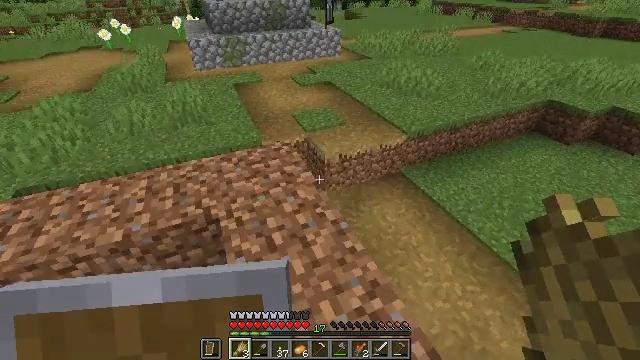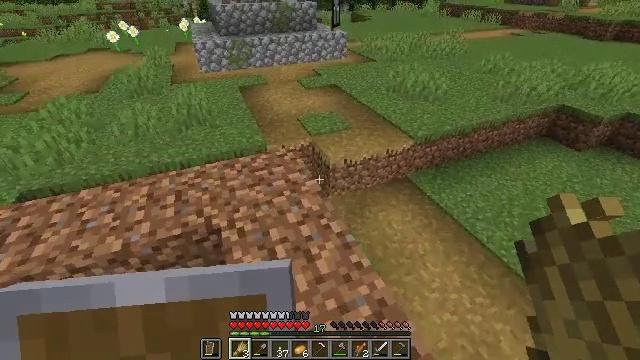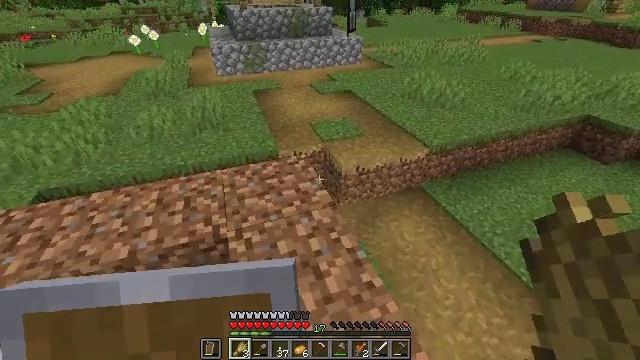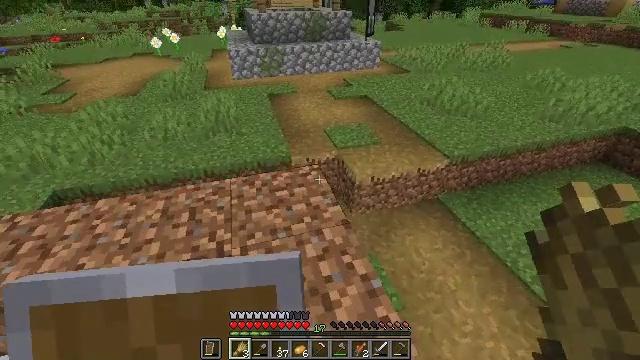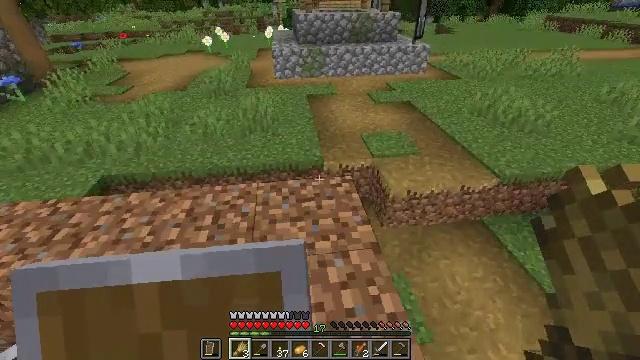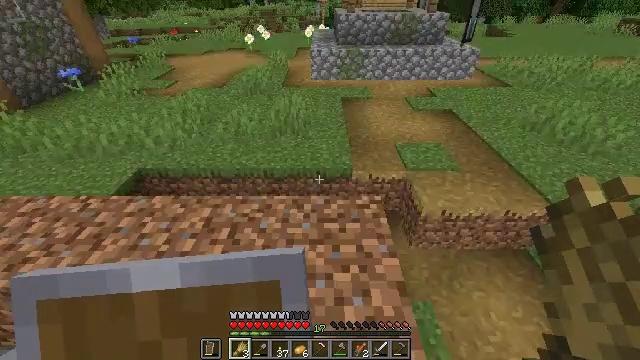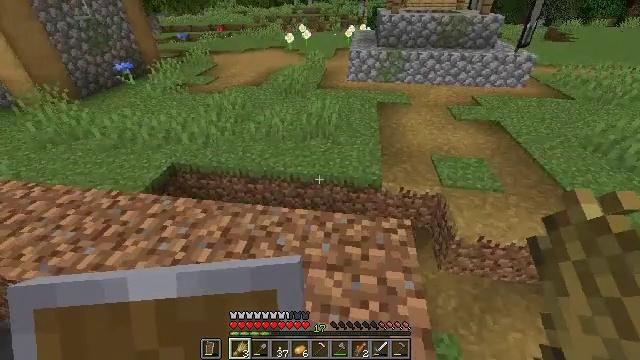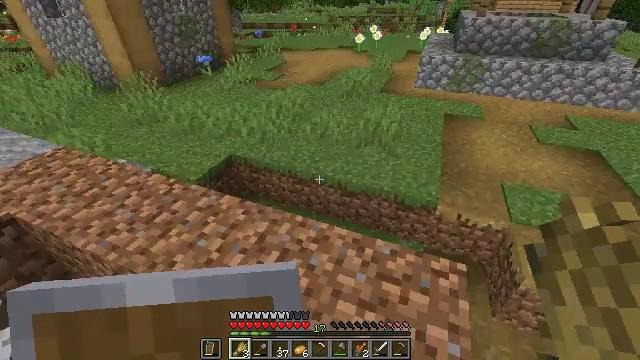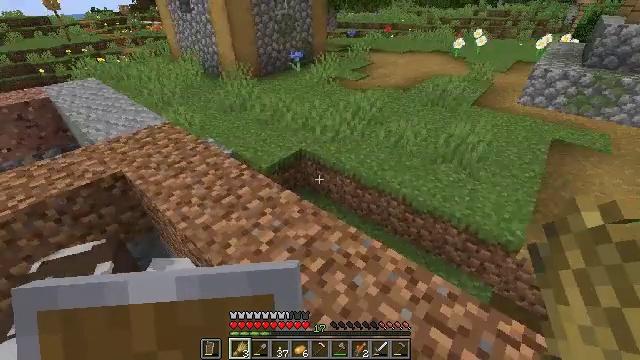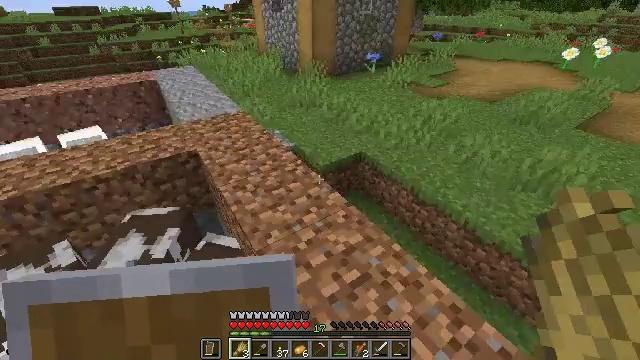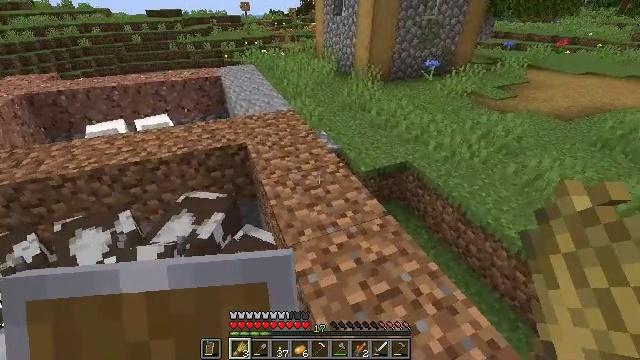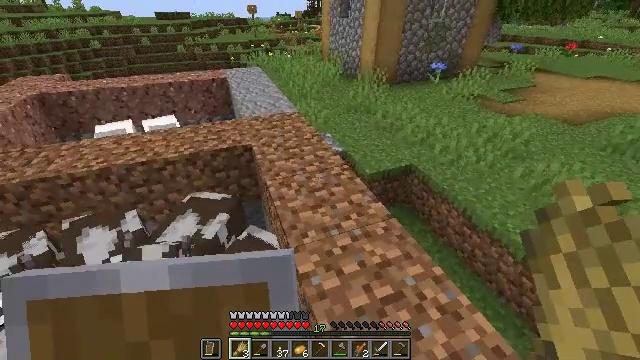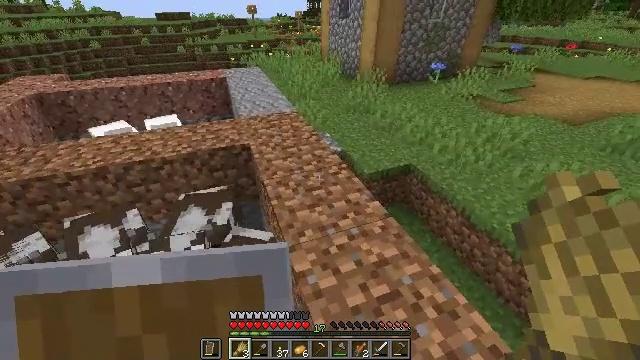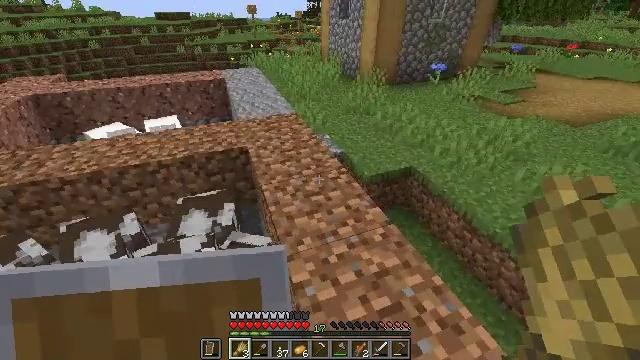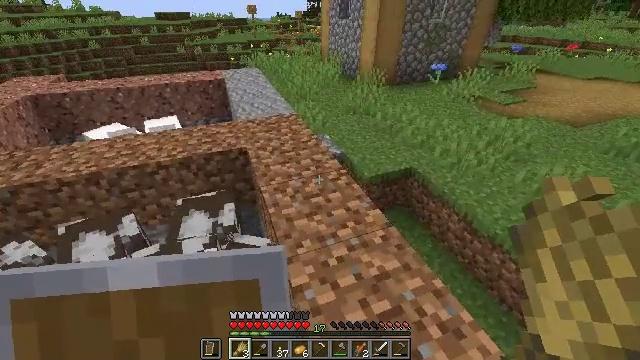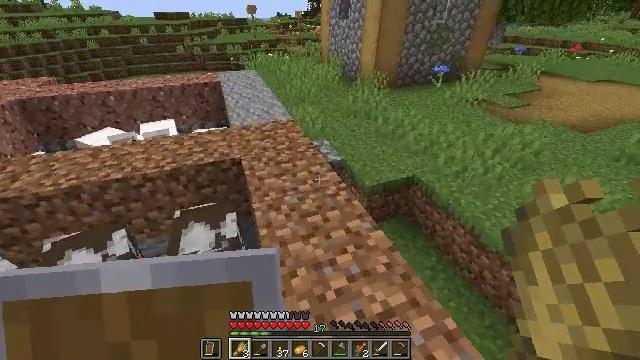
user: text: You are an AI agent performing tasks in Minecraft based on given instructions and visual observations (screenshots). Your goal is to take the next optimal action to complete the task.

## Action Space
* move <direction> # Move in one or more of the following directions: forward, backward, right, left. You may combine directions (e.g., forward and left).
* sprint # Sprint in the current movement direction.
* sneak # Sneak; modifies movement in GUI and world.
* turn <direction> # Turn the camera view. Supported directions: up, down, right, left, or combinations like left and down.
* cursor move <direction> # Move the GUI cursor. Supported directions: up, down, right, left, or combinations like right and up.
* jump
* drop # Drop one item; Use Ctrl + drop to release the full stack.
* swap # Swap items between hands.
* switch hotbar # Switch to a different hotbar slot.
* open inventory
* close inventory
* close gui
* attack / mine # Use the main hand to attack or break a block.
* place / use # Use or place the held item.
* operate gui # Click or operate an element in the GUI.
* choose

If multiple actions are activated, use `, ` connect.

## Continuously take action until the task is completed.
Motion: motion action
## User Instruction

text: Destroy the wheat to collect it.
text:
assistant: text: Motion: move forward, turn left
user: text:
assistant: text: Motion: move forward, turn left
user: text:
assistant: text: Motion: move forward, turn left
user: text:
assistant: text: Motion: move forward, turn left
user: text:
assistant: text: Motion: move forward, turn left
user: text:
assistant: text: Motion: move forward, turn left
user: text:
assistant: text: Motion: move forward, turn left
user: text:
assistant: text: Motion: turn left
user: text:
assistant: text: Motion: turn left
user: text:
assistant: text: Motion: turn left
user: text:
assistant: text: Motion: turn left
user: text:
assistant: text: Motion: no_op
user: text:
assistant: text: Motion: move forward
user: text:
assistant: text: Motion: move forward
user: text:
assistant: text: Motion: move forward
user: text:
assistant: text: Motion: move forward
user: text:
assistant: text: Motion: move forward, turn left
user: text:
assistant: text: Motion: move forward, turn left
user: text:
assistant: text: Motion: move forward, turn left
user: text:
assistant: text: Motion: move forward, turn left
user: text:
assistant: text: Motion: move forward, turn left
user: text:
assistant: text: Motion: move forward, turn left
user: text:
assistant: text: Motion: move forward, turn left and up
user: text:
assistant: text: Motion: move forward
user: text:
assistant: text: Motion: move forward
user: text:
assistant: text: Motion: move forward
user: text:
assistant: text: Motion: move forward
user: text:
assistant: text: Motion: move forward
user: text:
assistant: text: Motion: move forward
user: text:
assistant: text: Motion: move forward